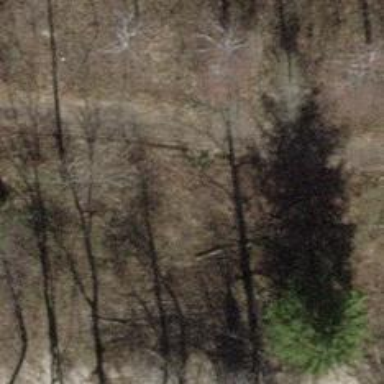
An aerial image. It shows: Path.